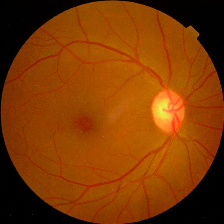
Diabetic retinopathy grade: No DR